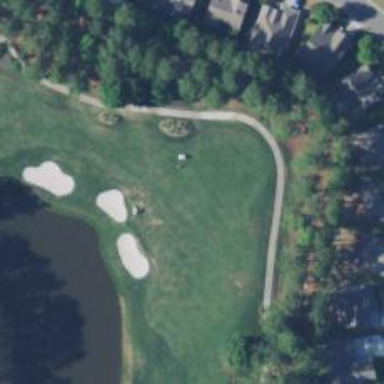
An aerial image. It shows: Golf hole.